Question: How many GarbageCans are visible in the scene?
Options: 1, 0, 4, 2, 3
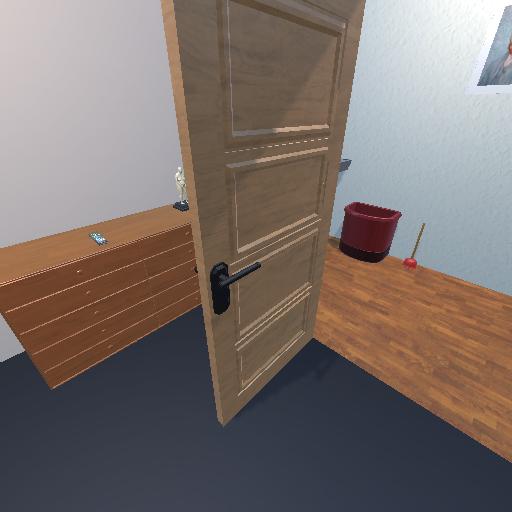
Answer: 1